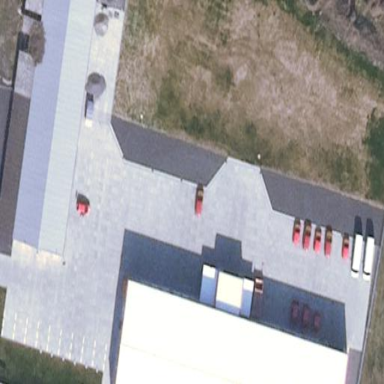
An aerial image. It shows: Parking area with surface.